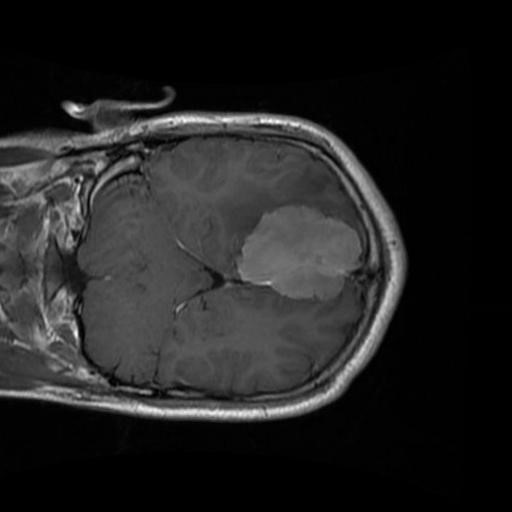
Label: brain_menin